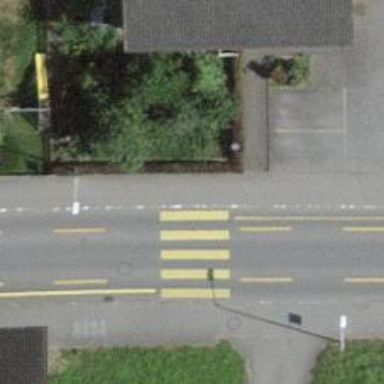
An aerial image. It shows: Sidewalk.